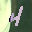
Label: 4